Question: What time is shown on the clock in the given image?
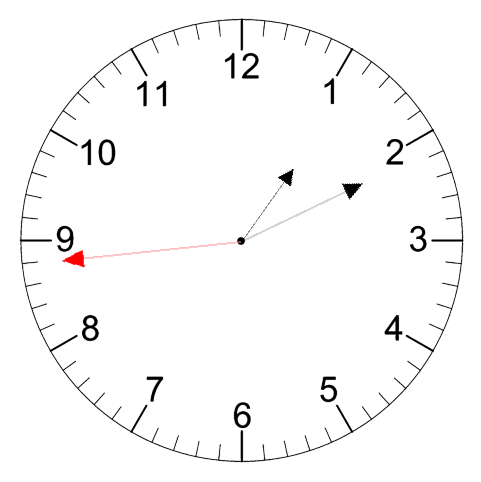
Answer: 01:10:44